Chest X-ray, PA view. Patient: 51 years old, sex M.
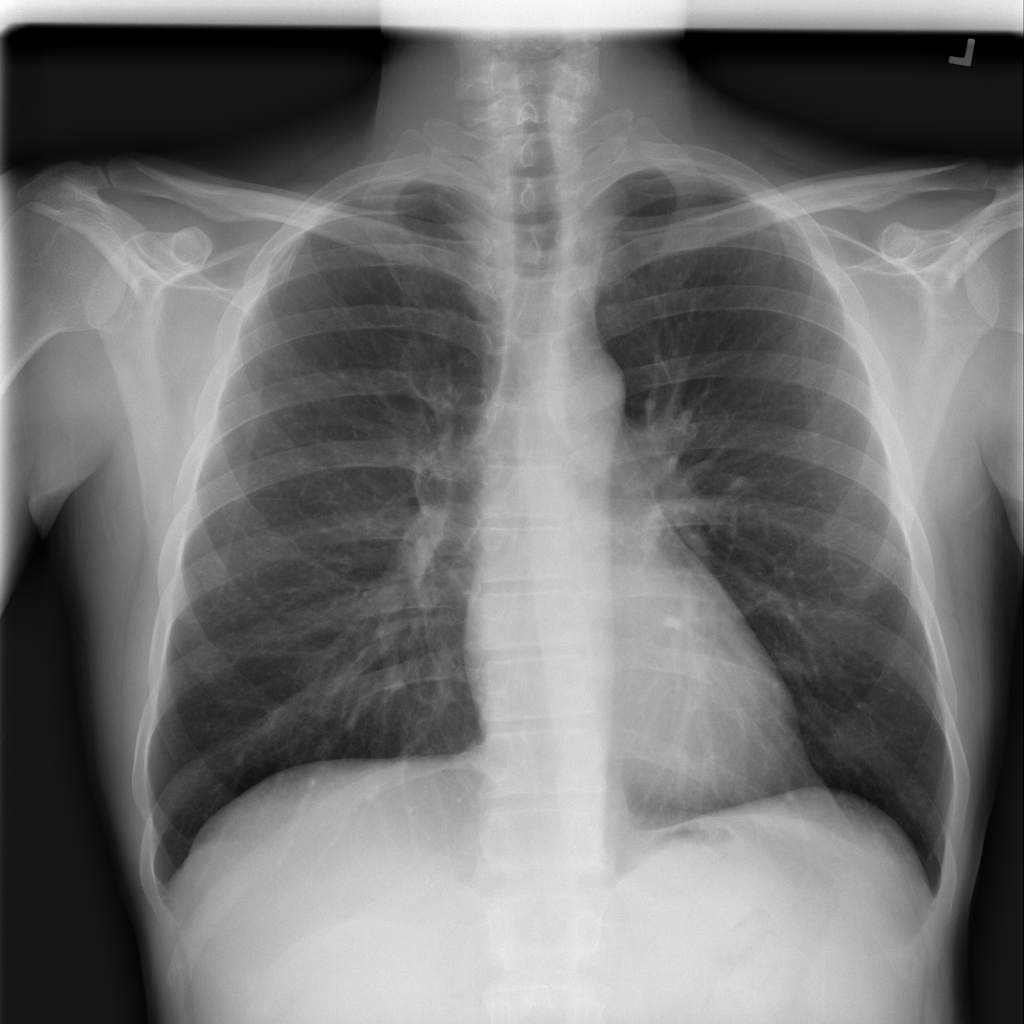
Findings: No Finding